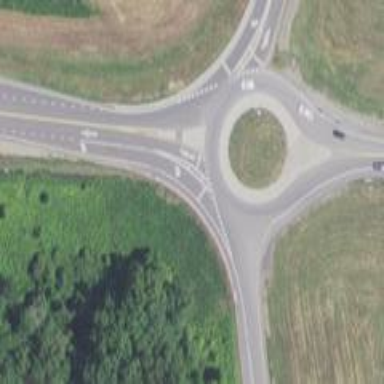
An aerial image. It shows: Secondary road leading to teardrop roundabout at junction.